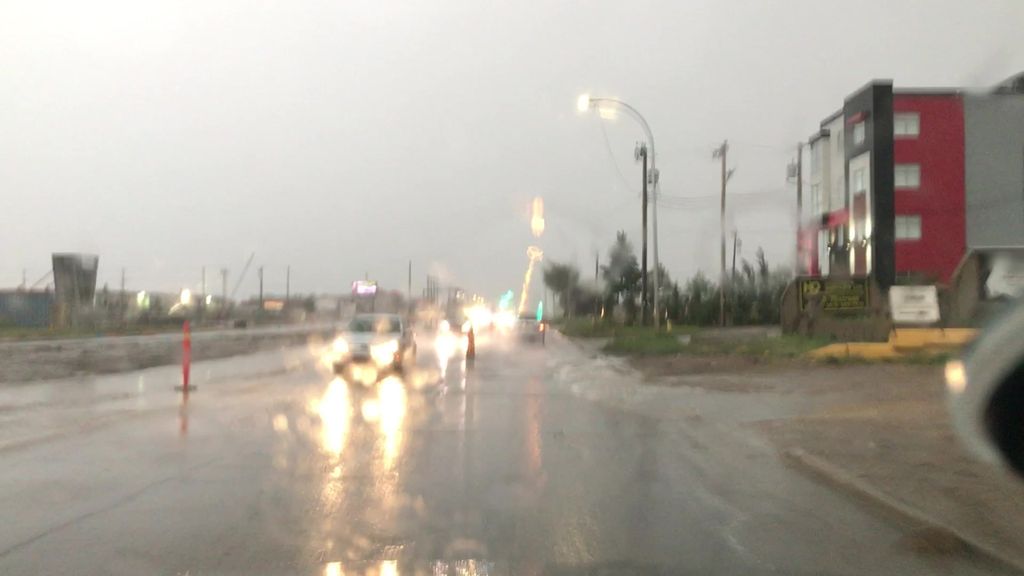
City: edmonton